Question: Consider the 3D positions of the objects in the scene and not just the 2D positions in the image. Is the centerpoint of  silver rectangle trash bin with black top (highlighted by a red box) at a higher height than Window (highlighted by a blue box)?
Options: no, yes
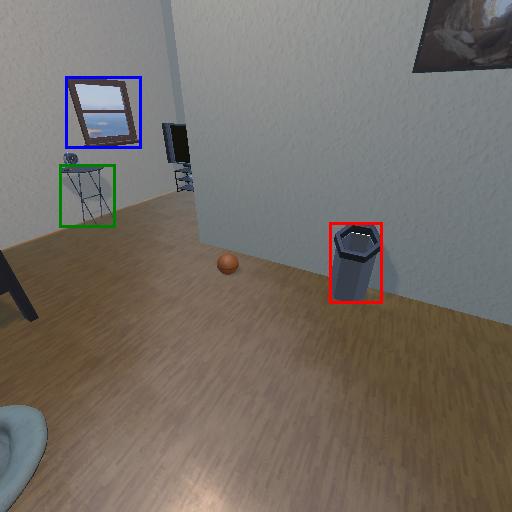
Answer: no